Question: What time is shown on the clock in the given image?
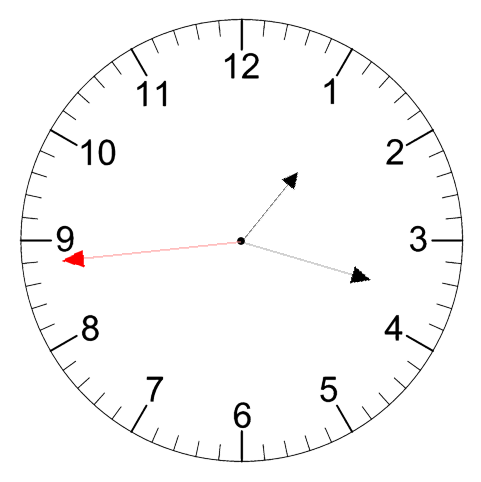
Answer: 01:17:44